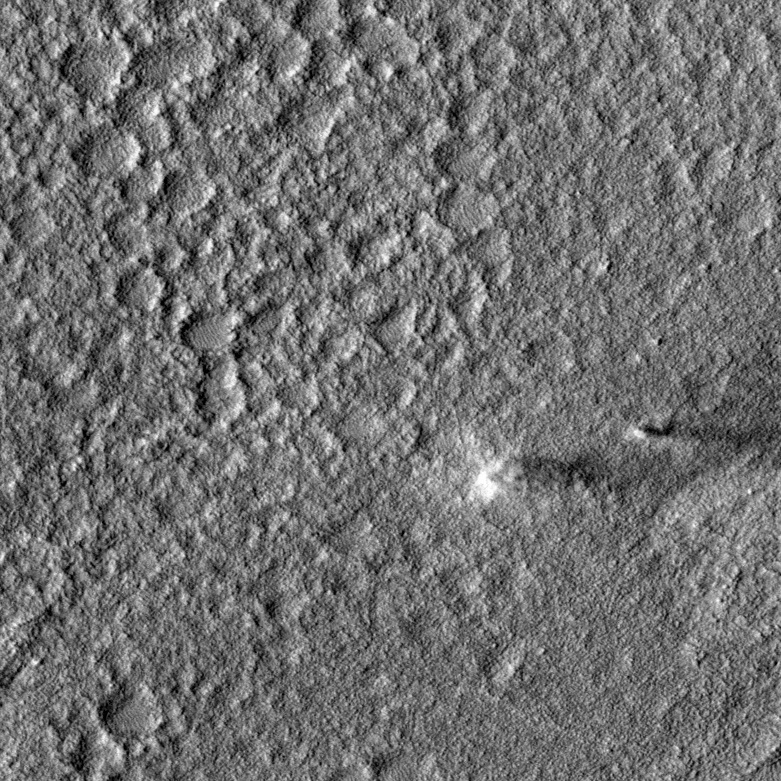
Label: dustdevil, dustdevil